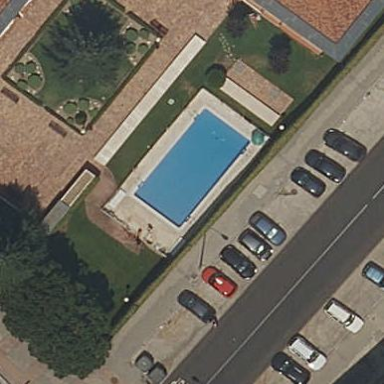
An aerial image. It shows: Swimming pool located in leisure land.